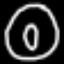
Label: donut